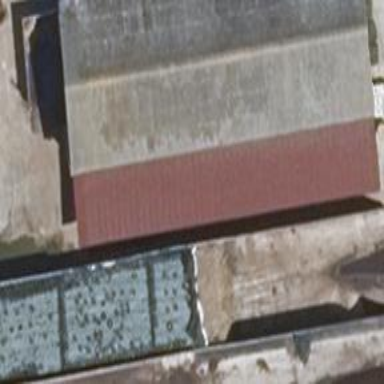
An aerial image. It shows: Flat-roofed farm auxiliary building.